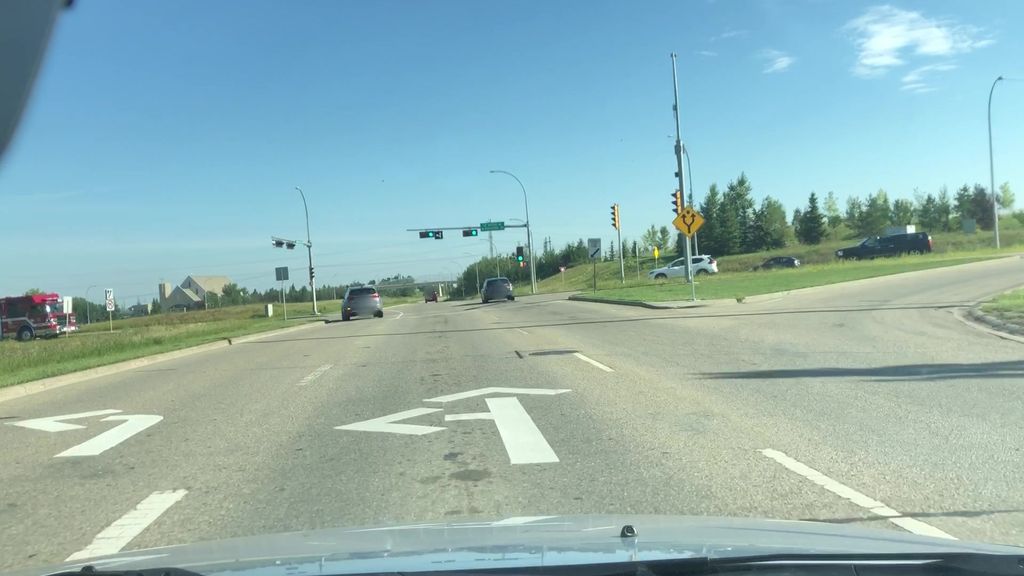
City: edmonton